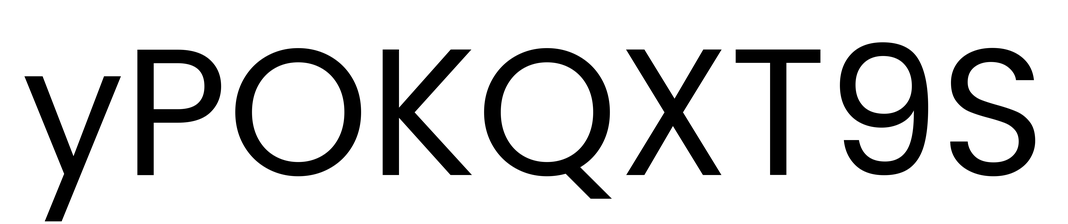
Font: Poppins-Regular